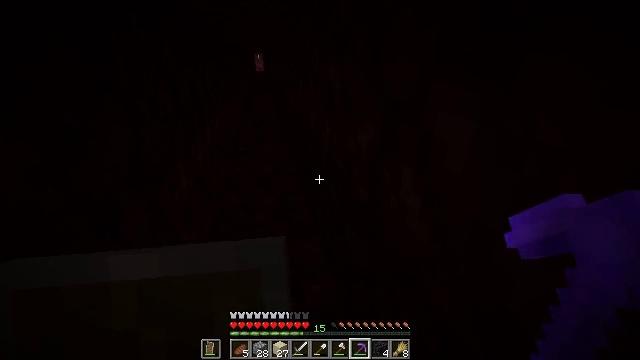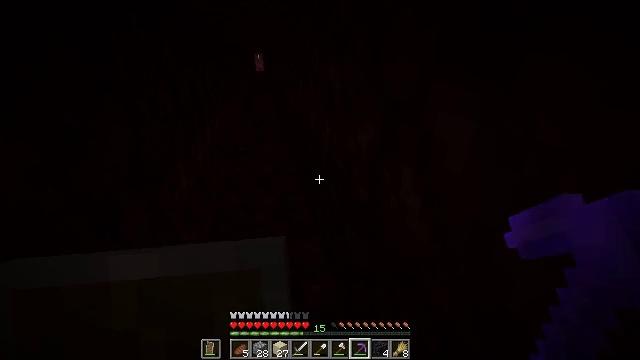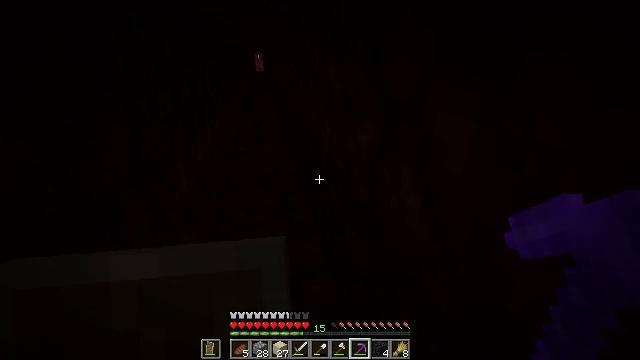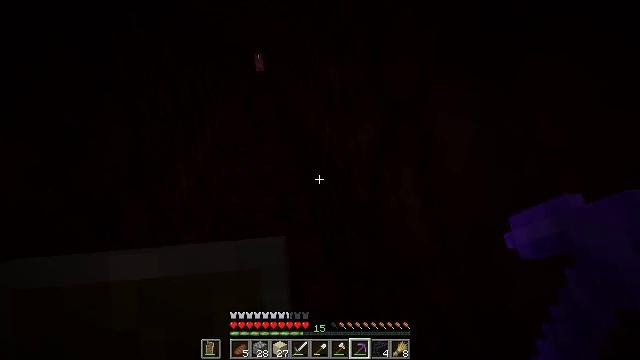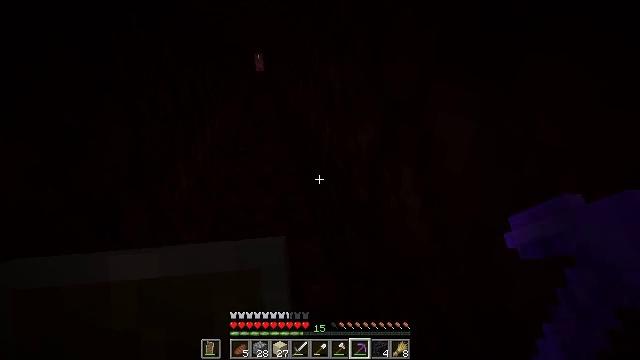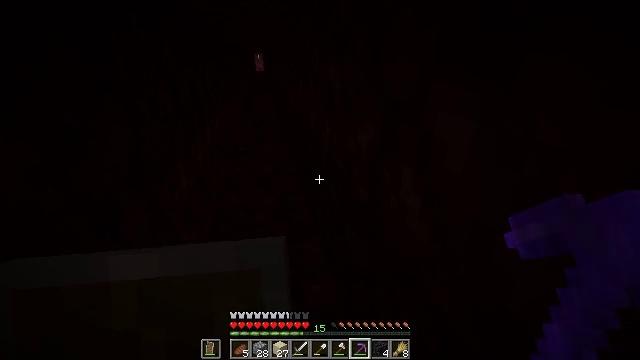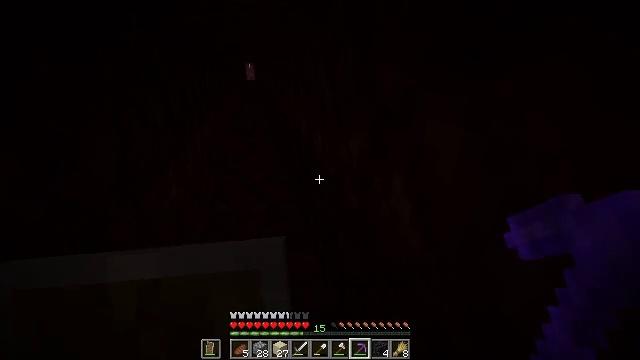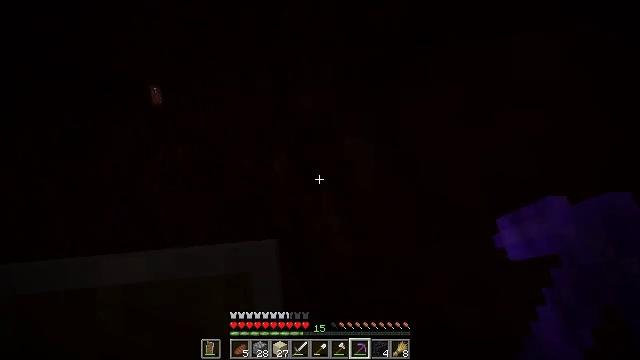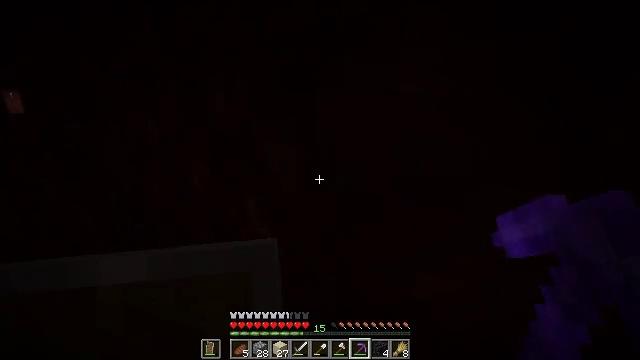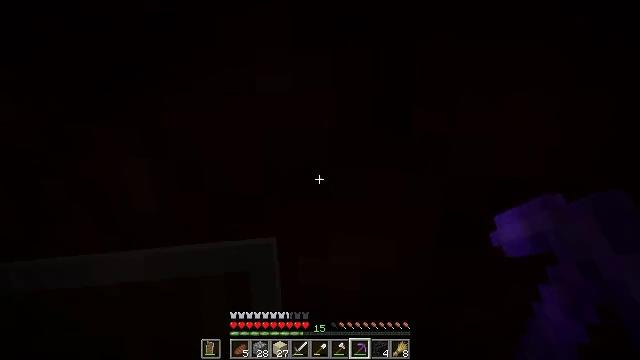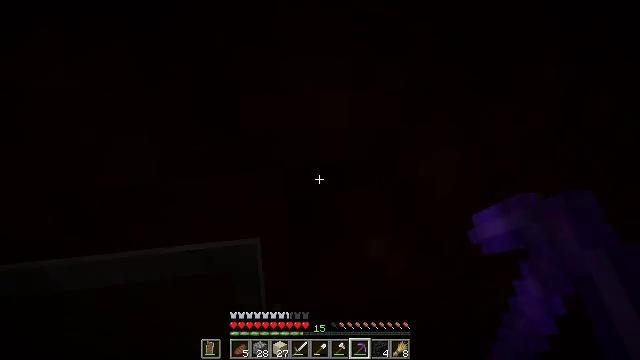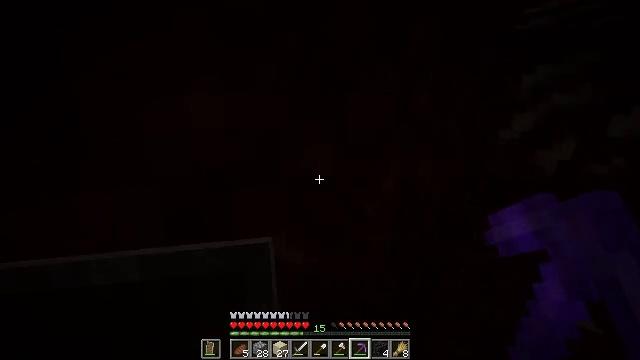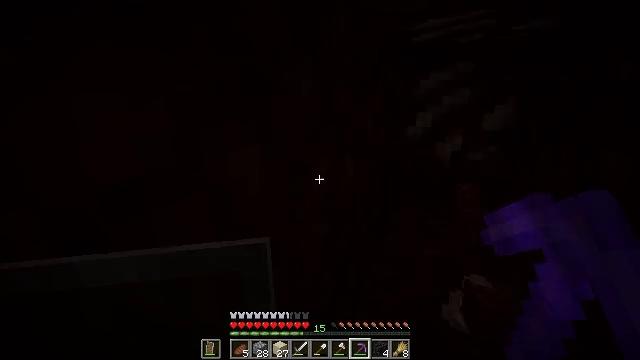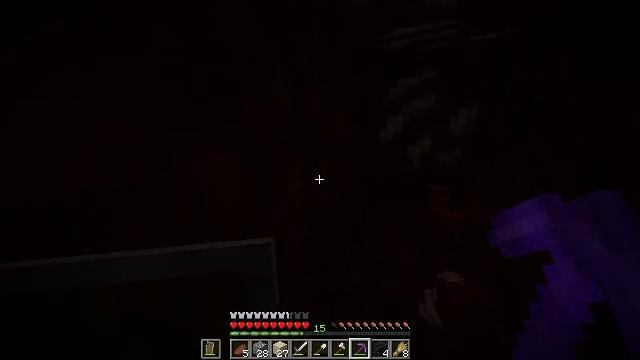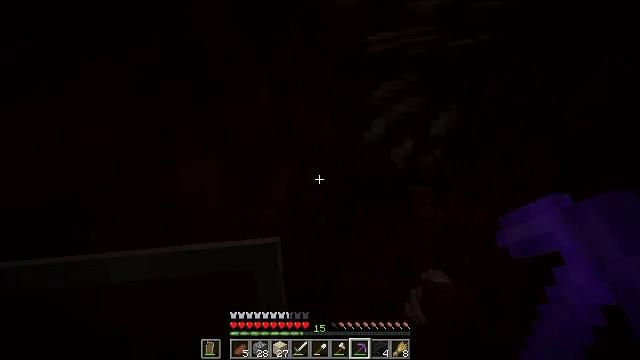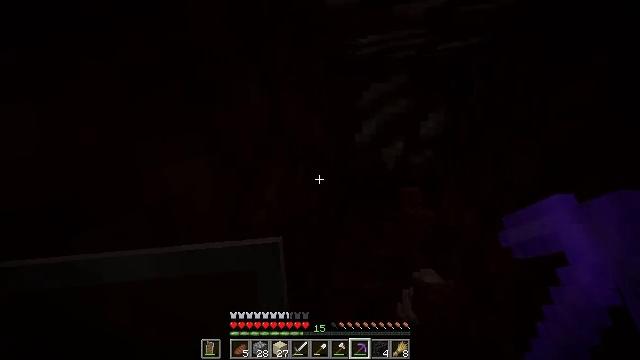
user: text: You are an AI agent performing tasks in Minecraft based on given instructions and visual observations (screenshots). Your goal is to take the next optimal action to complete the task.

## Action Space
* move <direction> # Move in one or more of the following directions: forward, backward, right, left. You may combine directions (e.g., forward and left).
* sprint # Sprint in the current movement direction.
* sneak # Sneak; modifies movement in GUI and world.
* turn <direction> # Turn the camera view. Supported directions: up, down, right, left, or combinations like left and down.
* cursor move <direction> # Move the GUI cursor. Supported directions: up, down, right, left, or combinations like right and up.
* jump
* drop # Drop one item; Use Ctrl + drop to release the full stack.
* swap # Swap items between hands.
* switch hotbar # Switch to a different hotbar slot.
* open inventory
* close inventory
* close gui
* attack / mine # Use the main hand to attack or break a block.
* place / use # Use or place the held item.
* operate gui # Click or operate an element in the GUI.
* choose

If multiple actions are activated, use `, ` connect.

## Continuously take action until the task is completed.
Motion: motion action
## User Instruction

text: Break the nether quartz ore block.
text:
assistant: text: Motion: no_op
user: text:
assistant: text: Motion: no_op
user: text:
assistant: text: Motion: no_op
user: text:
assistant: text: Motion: no_op
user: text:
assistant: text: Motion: no_op
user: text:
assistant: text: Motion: turn right and up
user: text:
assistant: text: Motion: turn right and up
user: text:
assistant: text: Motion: turn right and up
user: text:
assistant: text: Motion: turn right
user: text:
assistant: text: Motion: turn right
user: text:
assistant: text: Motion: turn right
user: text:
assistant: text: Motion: turn right
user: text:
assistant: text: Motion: turn right and up
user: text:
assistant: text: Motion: turn right
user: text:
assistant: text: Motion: turn right
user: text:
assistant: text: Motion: no_op
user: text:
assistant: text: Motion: no_op
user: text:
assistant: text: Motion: turn right
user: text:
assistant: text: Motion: turn right
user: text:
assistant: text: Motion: turn right
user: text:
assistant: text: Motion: turn right
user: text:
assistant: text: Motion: no_op
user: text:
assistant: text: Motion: no_op
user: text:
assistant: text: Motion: no_op
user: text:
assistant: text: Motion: move forward, attack / mine
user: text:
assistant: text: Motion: move forward, attack / mine
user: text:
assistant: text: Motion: move forward, attack / mine
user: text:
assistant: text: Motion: move forward, attack / mine
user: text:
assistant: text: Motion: move forward, attack / mine
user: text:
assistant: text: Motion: move forward, attack / mine